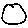
Label: circle